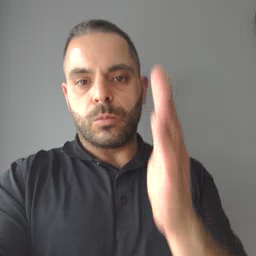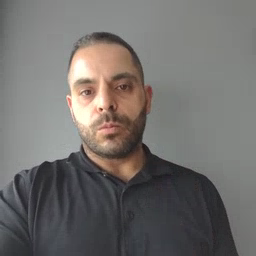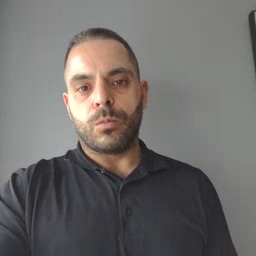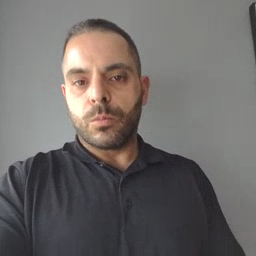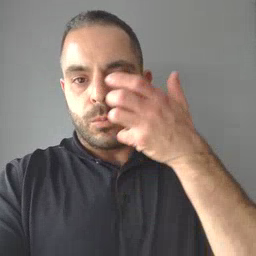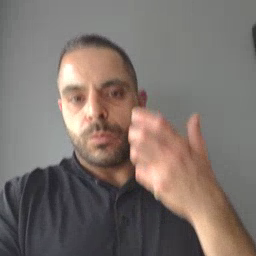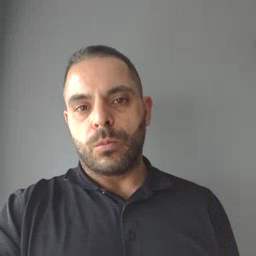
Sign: tiger